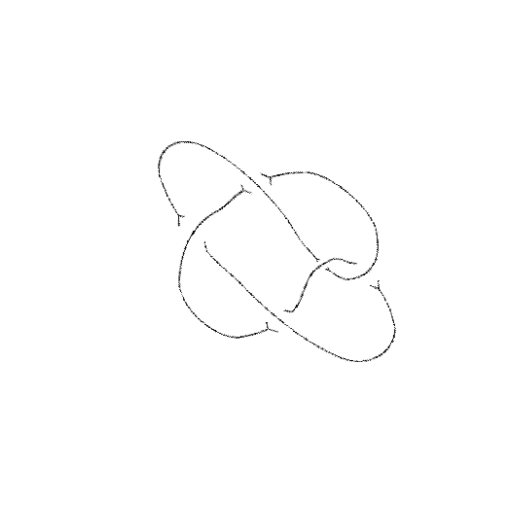
Crossing number: 5